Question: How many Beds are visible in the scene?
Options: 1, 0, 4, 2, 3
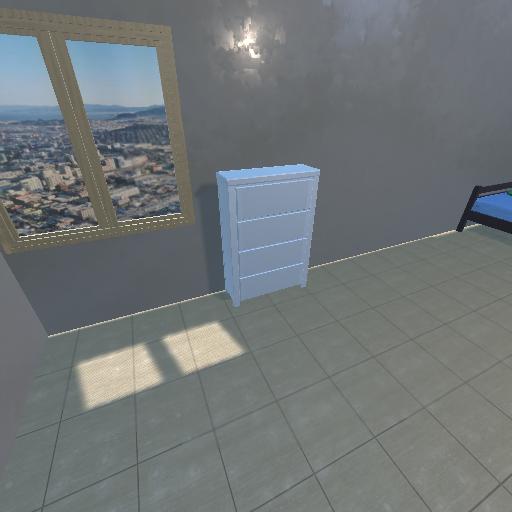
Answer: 1